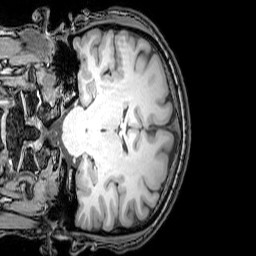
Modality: T1w
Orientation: coronal
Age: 26
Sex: male
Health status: healthy
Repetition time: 0.081 s
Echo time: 0.037 s